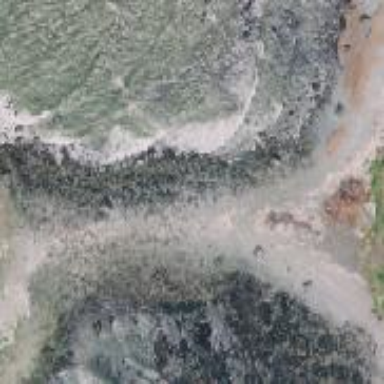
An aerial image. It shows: Beach with gravel surface.